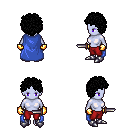
a pixel art fantasy rpg character, female body template, dark elf, purple skin, blue cape, red pants, black curly afro hairstyle, gold gloves, metal boots, dagger, four views (front, back, left, right), 2x2 character sprite sheet, small pixel art, hard edges, no anti-aliasing